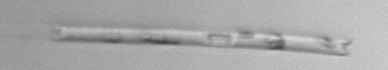
Label: Eucampia_morphytype1